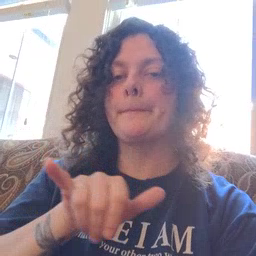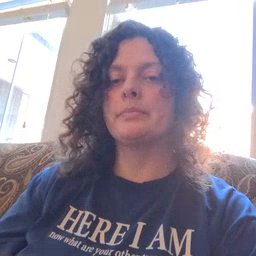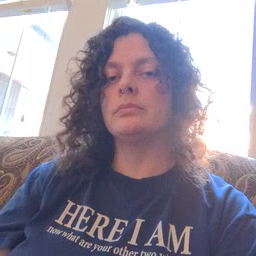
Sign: same